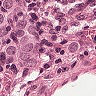
Metastatic tissue present: yes